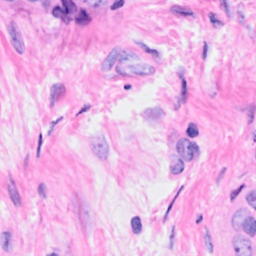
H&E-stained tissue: Breast